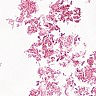
Metastatic tissue present: no